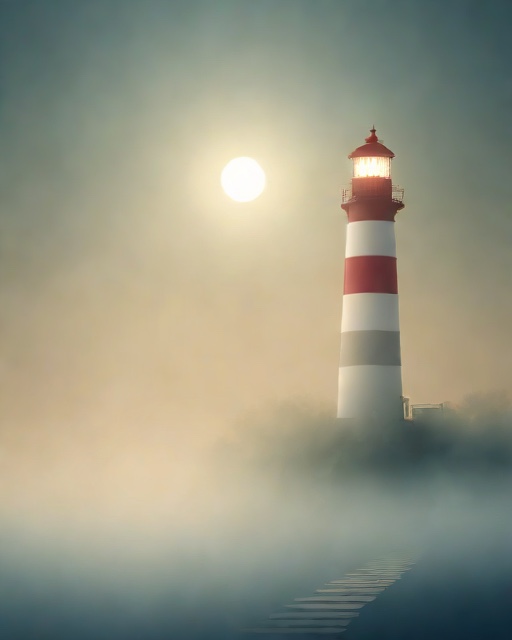
Category: Get Well